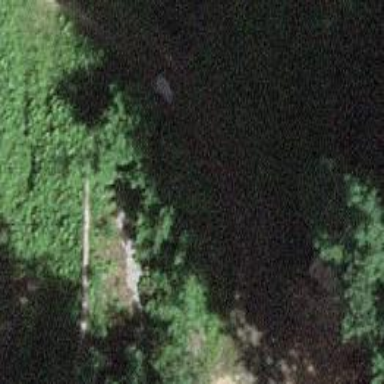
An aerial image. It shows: Culvert tunnel.